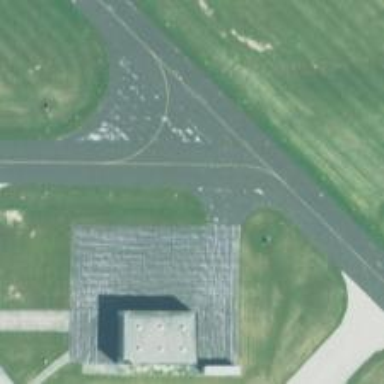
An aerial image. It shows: View of taxiway at the airport.